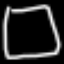
Label: square